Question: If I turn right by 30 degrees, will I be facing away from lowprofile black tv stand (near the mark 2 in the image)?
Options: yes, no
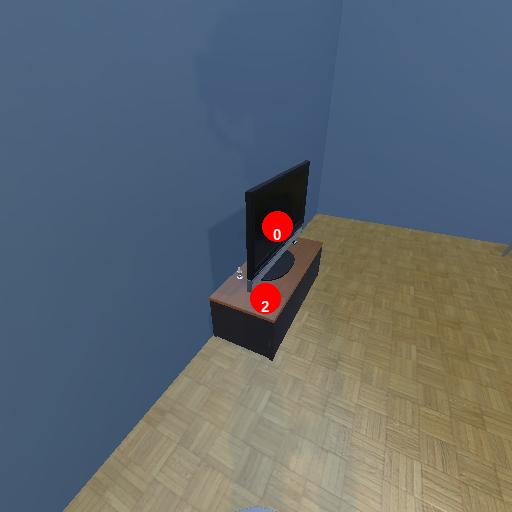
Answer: yes